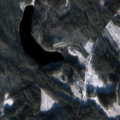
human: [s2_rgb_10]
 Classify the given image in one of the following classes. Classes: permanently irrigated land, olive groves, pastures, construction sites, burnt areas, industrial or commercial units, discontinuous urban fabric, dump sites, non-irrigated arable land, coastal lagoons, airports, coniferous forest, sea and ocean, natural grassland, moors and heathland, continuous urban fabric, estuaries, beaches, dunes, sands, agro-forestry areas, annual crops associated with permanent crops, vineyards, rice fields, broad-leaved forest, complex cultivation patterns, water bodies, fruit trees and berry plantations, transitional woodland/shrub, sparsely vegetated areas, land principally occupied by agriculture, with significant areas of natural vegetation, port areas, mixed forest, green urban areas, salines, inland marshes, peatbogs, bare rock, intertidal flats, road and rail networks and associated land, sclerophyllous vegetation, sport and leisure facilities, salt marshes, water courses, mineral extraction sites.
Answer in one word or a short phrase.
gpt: coniferous forest, mixed forest